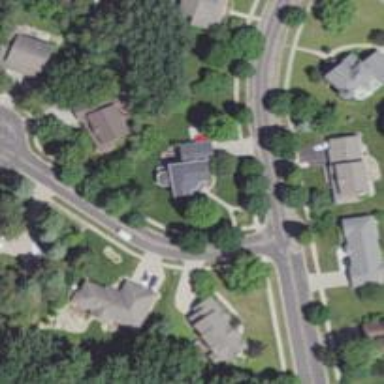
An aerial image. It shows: Residential road with asphalt surface and separate sidewalk.